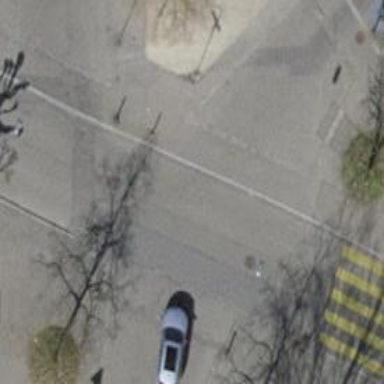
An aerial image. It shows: Unmarked crossing with traffic calming table on the road.